Question: A production environment became very slow recently. The cpu of the process took 200%. It kept working however. After I restarted the service it functioned normal again. I have several symptoms :
The Par survivor space heap was empty for a long time and garbage collection took about 20% of the cpu time.
JVM options:
'''
X:+CMSParallelRemarkEnabled, -XX:+HeapDumpOnOutOfMemoryError, -XX:+UseConcMarkSweepGC, - XX:+UseParNewGC, -XX:HeapDumpPath=heapdump.hprof, -XX:MaxNewSize=700m, -XX:MaxPermSize=786m, -XX:NewSize=700m, -XX:ParallelGCThreads=8, -XX:SurvivorRatio=25, -Xms2048m, -Xmx2048m
Arch amd64
Dispatcher Apache Tomcat
Dispatcher Version 7.0.27
Framework java
Heap initial (MB) 2048.0
Heap max (MB) 2022.125
Java version 1.6.0_35
Log path /opt/newrelic/logs/newrelic_agent.log
OS Linux
Processors 8
System Memory 8177.964, 8178.0
'''
More info in the attached pic
When the problem occurred on the non-heap the used code cache and used cms perm gen dropped to half.
I took the info from the newrelic.
The question is why does the server start to work so slow.
Sometimes the server stops completely, but we found that there is a problem with PDFBox, when uploading some pdf and contains some fonts it crashes the JVM.
More info: I observed that every day the Old gen is filling up. Now I restart the server daily. After restart it's all nice and dandy but the old gen is filling up till next day and the server slows down till needs a restart.
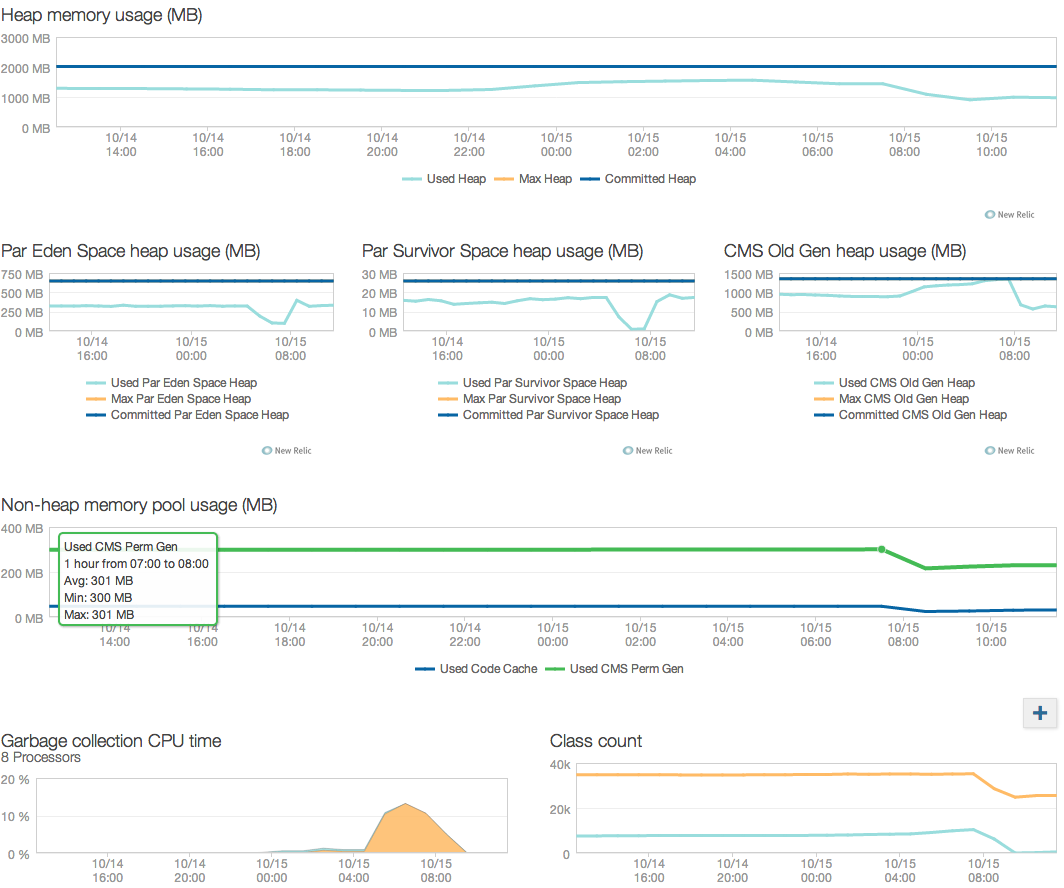
Answer: By Default CMS starts to collect concurrently if OldGen is 70%. If it can't free memory below this boundary, it will run permanently concurrent which will slow down operation significantly. If OldSpace is getting near full OldGen usage, it will panic and fall back to stop-the-world GC pause which can be very long (like 20 seconds).
You probably need more headroom in OldGen (ensure your app does not leak memory ofc !). Additionally you can lower the threshold to start a concurrent collection (default 70%) using
-XX:+UseCMSInitiatingOccupancyOnly
-XX:CMSInitiatingOccupancyFraction=50
this will trigger concurrent collection starting with 50% occupancy and increase chance CMS finishes GC in time. This will only help in case your allocation rate is too high, from your charts it looks like not-enough-headrooom/memleak + too high XX:CMSInitiatingOccupancyFraction. Give at least 500MB to 1 GB more OldGen space